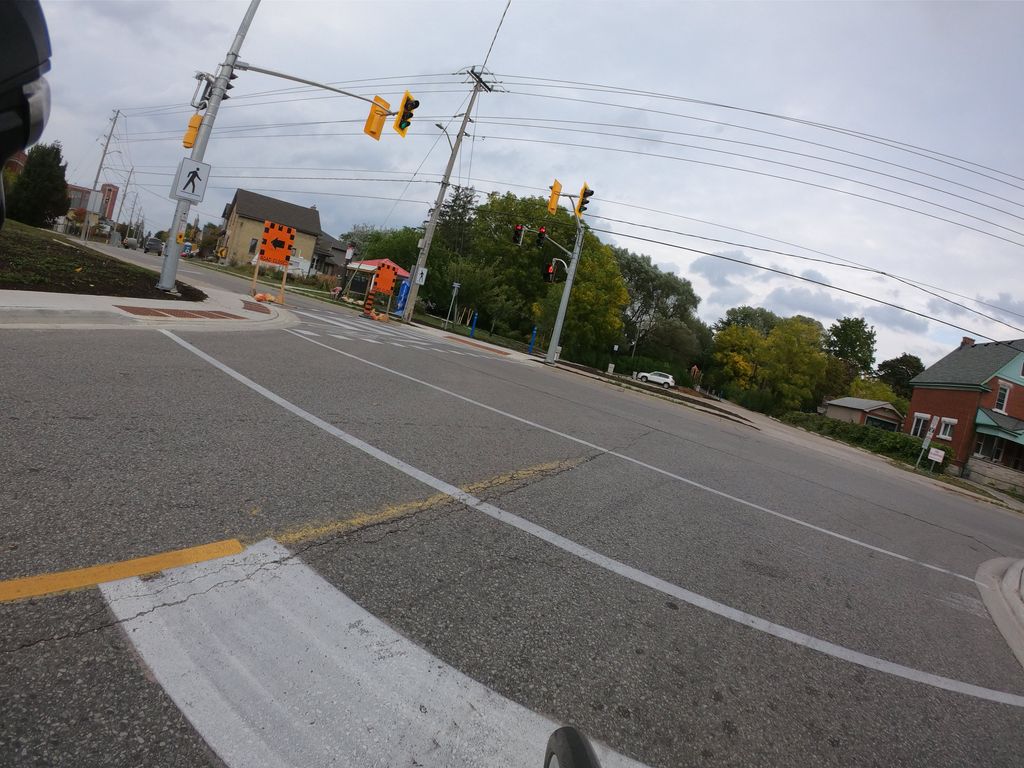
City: kitchener-waterloo